Field crop: maize
Growth stage: 2
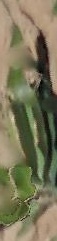
Species: maize